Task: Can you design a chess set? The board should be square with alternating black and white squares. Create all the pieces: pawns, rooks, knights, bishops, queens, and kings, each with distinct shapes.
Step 4626:
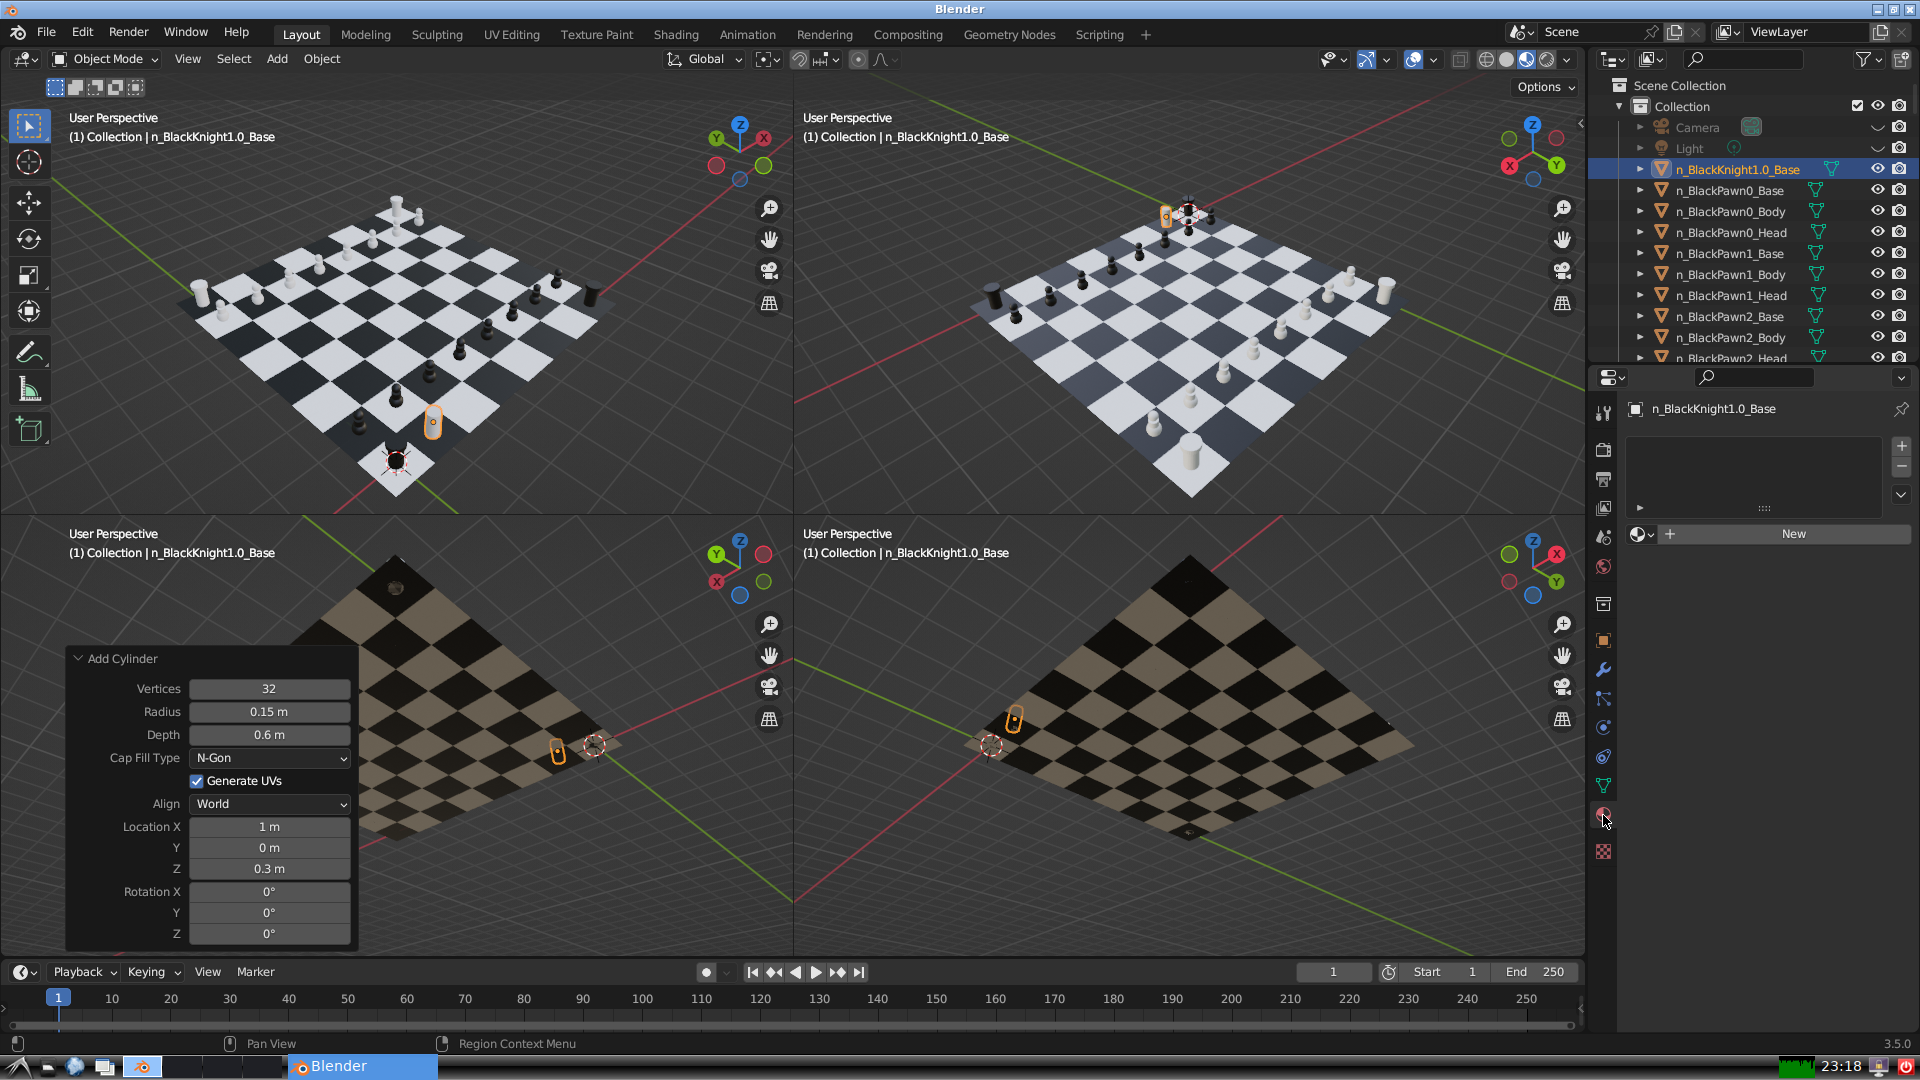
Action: {"mouse_move": [1636, 534]}